Question: I would like to change entity value in case if it's for example NULL.
Unfortunately my code causes exception - it seems that id isn't set although 'translation' record is created in database and id is properly returned by getId method.
It's quite simple code, why it doesn't work?
'''
public function createAction(Request $request)
{
$entity = new Word();
$form = $this->createForm(new WordType(), $entity);
$form->bind($request);
if ($form->isValid()) {
$em = $this->getDoctrine()->getManager();
//works fine - database record is created
if($entity->getIdTranslation() == NULL){
$translation = new Translation();
$em->persist($translation);
$em->flush();
$entity->setIdTranslation($translation->getId());
}
$em->persist($entity);
//throws exception - Integrity constraint violation: 1048 Column 'id_translation' cannot be null
$em->flush();
return $this->redirect($this->generateUrl('admin_word_show', array('id' => $entity->getId())));
}
return array(
'entity' => $entity,
'form' => $form->createView(),
);
}
'''
Edit: added part of my model and mappings info:

Revelant Words mappings:
'''
/**
* @var integer $id_language
*
* @ORM\Column(name="id_language", type="integer")
*/
private $id_language;
/**
*@ORM\ManyToOne(targetEntity="Language", inversedBy="words")
*@ORM\JoinColumn (name="id_language", referencedColumnName="id")
*/
protected $language;
/**
*
* @ORM\ManyToOne(targetEntity="Translation", inversedBy="words")
* @ORM\JoinColumn(name="id_translation", referencedColumnName="id")
*/
protected $translation;
'''
and Translations:
'''
class Translation
{
public function __construct() {
$this->words = new ArrayCollection();
}
/**
* @ORM\PrePersist()
*/
public function prePersist() {
$this->created_date = new \DateTime();
}
/**
*
* @ORM\OneToMany(targetEntity="Word" ,mappedBy="translation")
*/
protected $words;
'''
Also on side note:
I'v created my db model using database modeling software (workbench) not by Symfony console tools and now I'm trying to setup Entities to reflect db model.
I'm not sure if its right approach - maybe my model is too complicated to work properly with Doctrine?
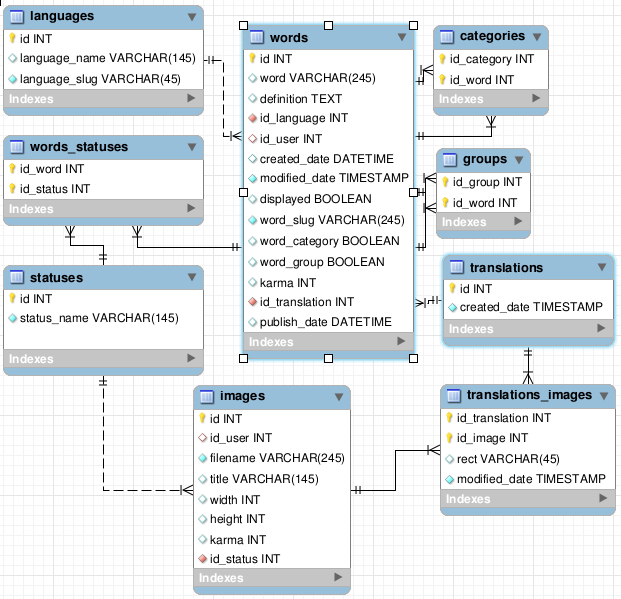
Answer: Sometimes, you need to perform an action right before or after an . These types of actions are known as "" callbacks, as they're callback methods that you need to execute during different stages of the lifecycle of an entity (e.g. the entity is inserted, updated, deleted, etc).
Lifecycle callbacks (e.g. setting a created/updated field, generating a slug value)
If you need to do some heavier lifting - like perform logging or send an email - you should register an external or subscriber and give it access to whatever resources you need. For more information, see How to Register <URL>